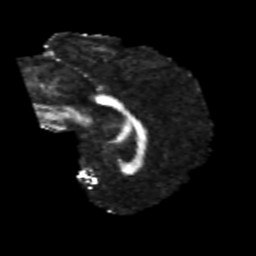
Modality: FA
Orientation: sagittal
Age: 29
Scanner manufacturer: philips
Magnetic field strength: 3 T
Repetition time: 8.6 s
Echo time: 0.127 s